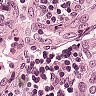
Metastatic tissue present: yes